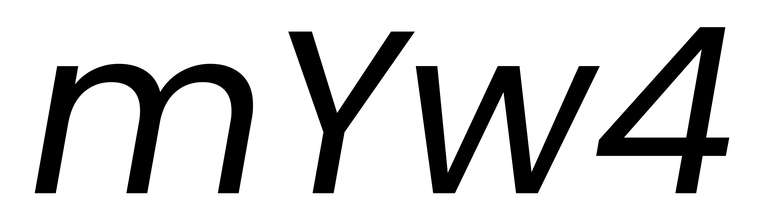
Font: Poppins-Italic